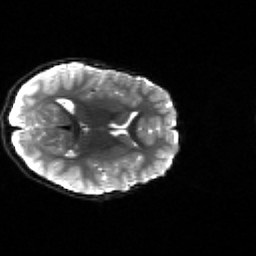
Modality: sbref
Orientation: axial
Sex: female
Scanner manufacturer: siemens
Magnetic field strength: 3 T
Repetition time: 5 s
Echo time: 0.071 s